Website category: sports
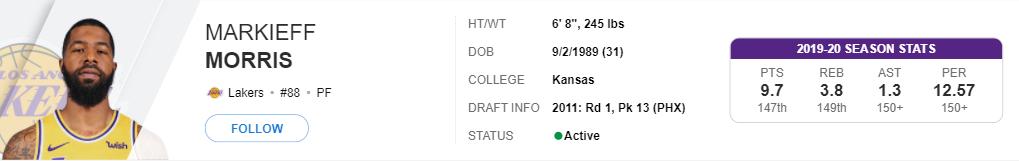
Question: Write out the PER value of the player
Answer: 12.57

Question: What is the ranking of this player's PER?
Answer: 150+

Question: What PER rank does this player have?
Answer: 150+

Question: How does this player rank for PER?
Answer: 150+

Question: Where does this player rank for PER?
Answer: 150+

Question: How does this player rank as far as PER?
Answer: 150+

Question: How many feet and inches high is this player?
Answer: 6' 8"

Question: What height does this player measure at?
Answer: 6' 8"

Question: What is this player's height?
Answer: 6' 8"

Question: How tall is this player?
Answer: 6' 8"

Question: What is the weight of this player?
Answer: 245 lbs

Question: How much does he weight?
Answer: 245 lbs

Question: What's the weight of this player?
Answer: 245 lbs

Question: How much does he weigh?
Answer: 245 lbs

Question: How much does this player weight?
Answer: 245 lbs